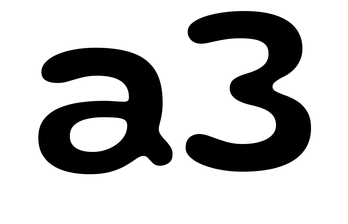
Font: Gluten_Medium